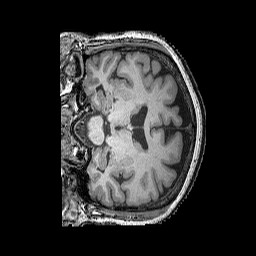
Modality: T1w
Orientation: coronal
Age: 60
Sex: female
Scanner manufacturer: siemens
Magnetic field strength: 3 T
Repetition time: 2.25 s
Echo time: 0.00415 s